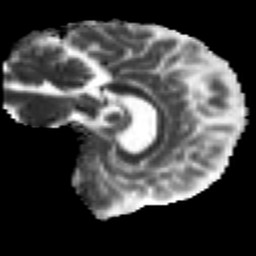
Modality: MD
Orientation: sagittal
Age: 37
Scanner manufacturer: siemens
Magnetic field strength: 3 T
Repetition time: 2.2 s
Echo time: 0.084 s